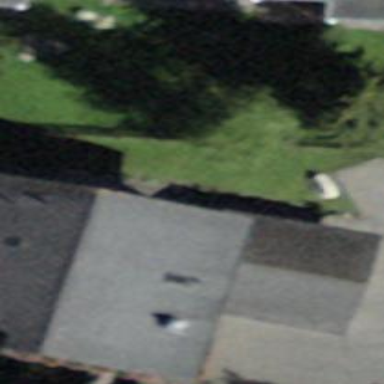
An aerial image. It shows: Building with tiled roof.